Aerial crown-view tile of a tropical tree (Barro Colorado Island, Panama), acquired 20250915:
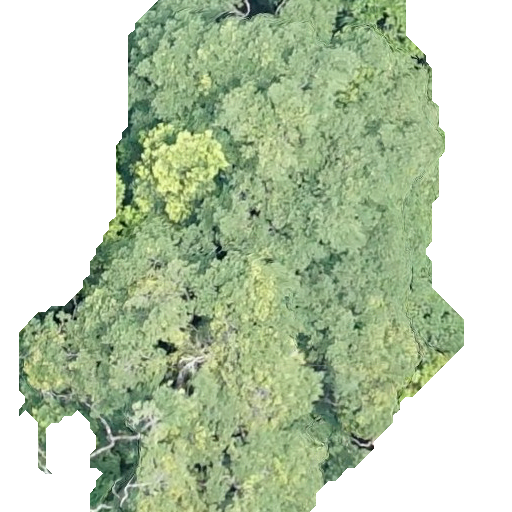
Species: Terminalia amazonia
GBIF accepted scientific name: Terminalia amazonica
Crown area: 297.896 m²